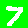
Digit: 7